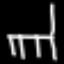
Label: chair